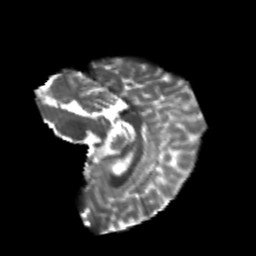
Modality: T2w
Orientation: sagittal
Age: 22
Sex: female
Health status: healthy
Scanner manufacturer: philips
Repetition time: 7.39 s
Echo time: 0.08599 s